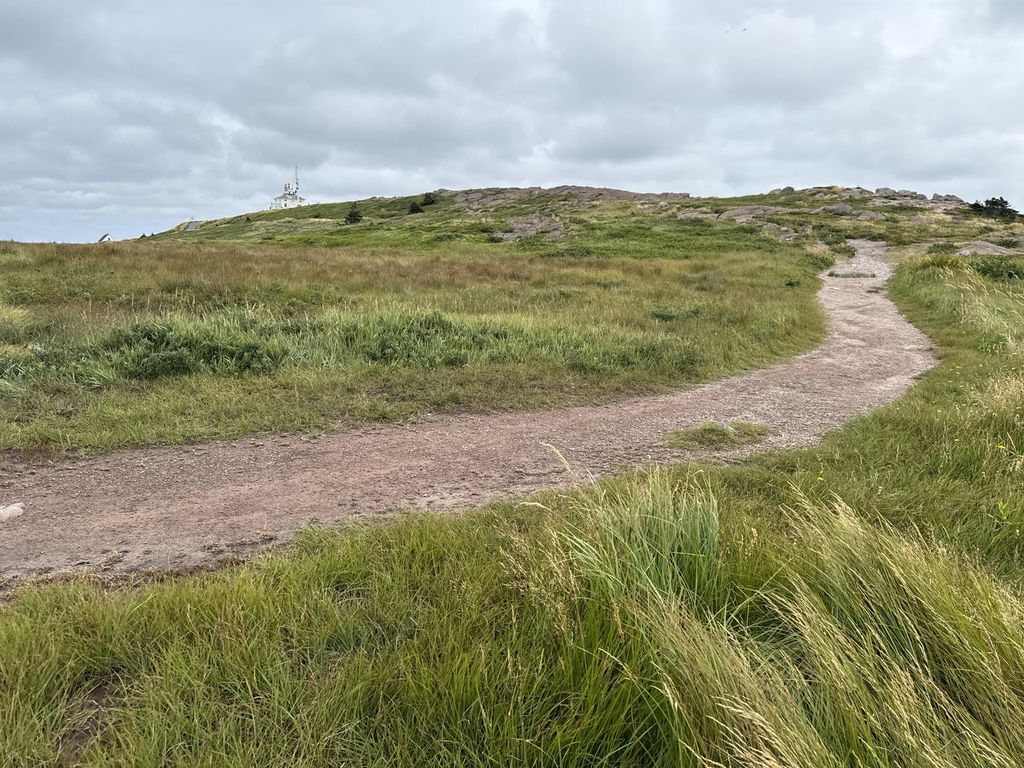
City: st_johns